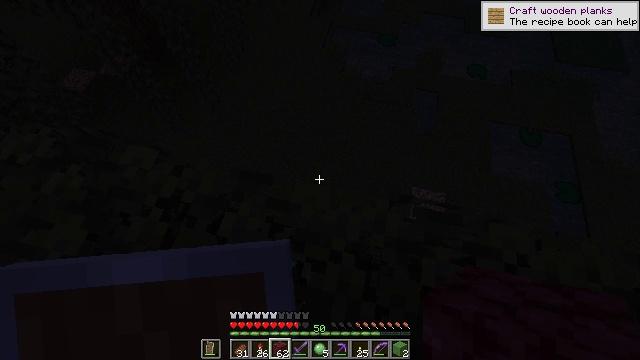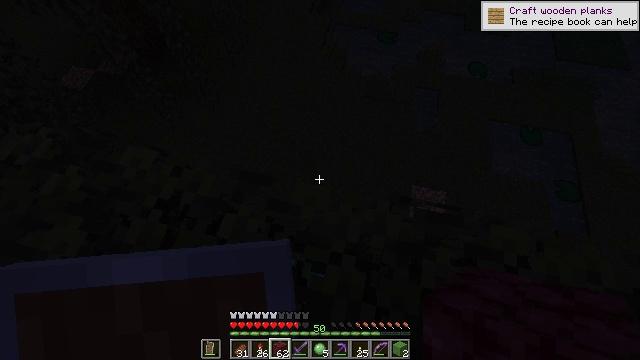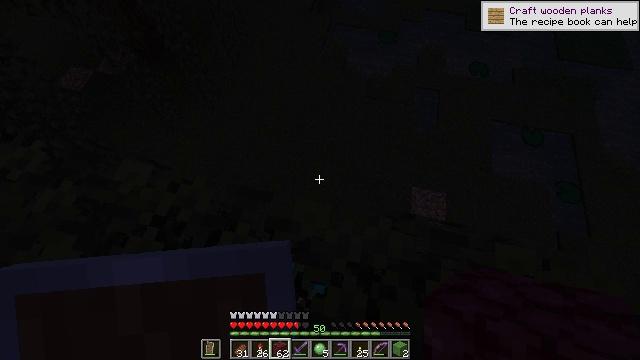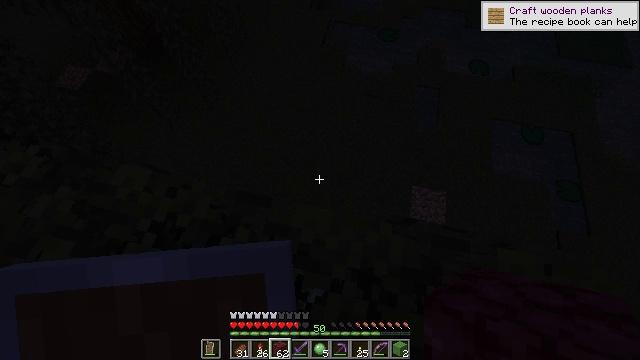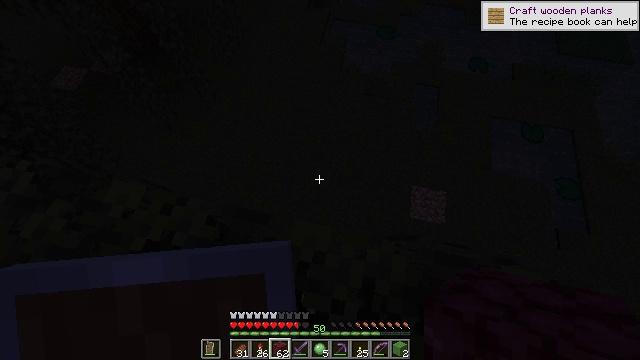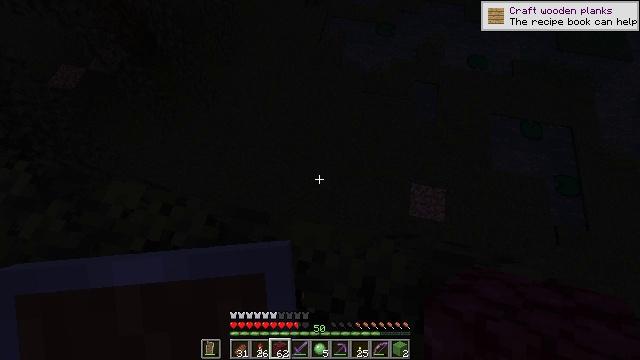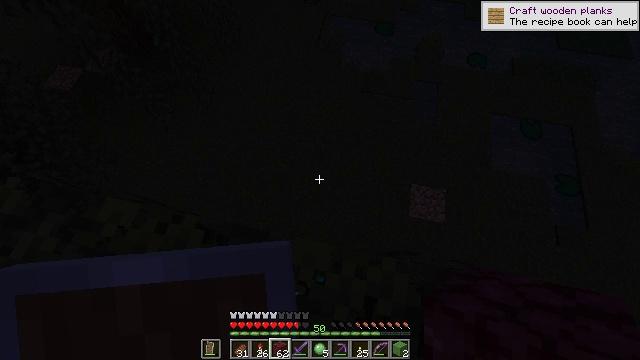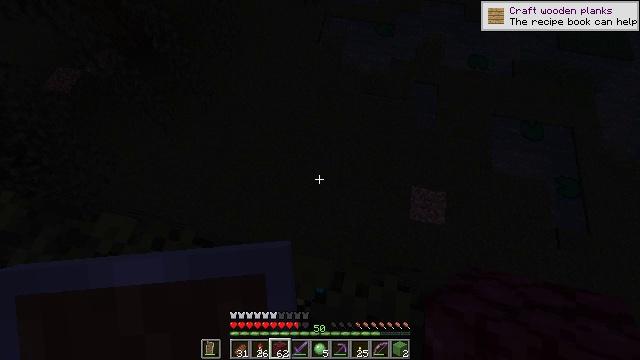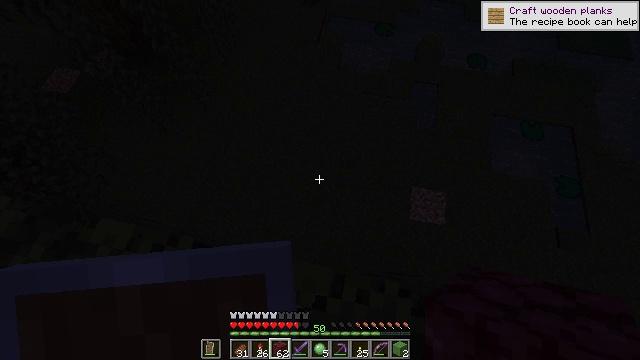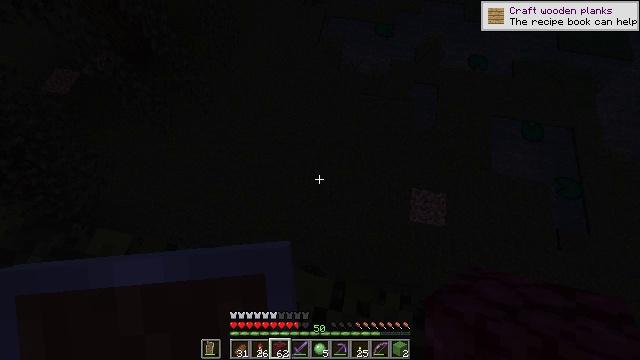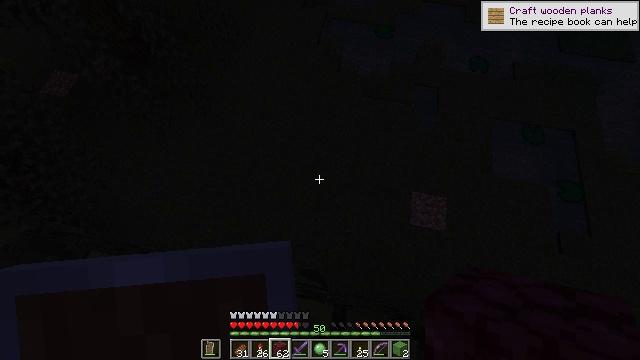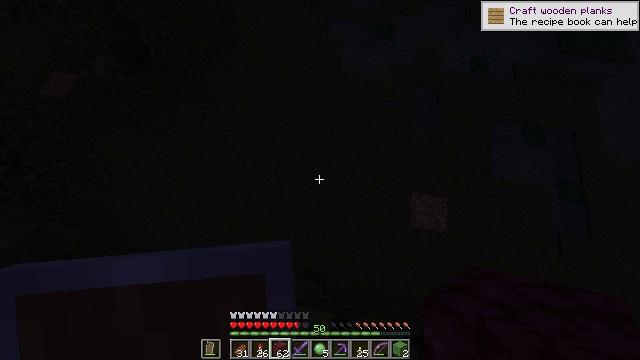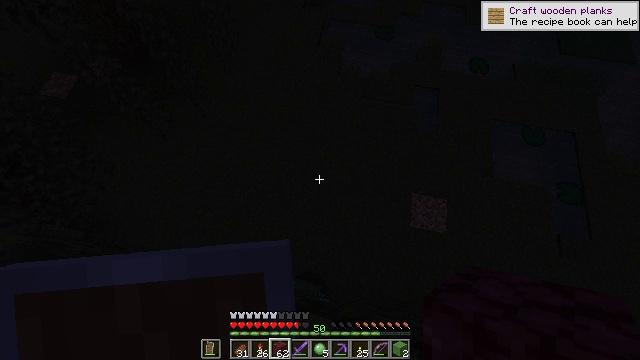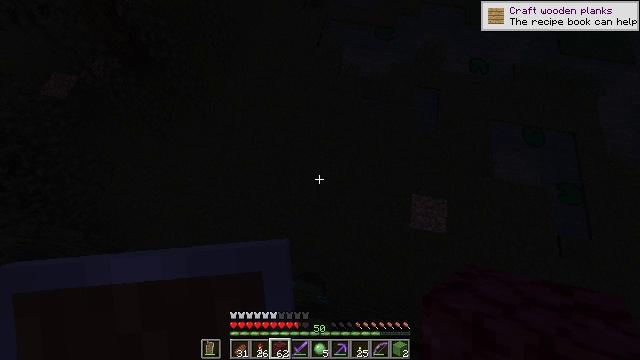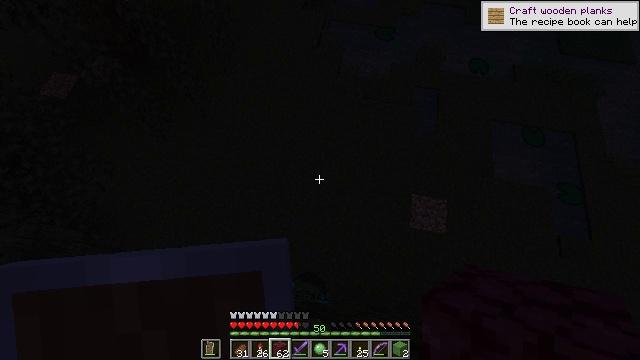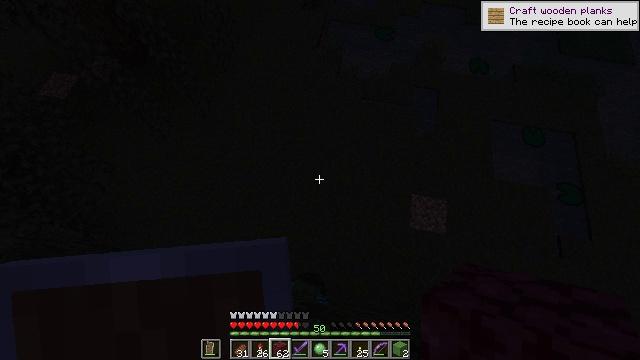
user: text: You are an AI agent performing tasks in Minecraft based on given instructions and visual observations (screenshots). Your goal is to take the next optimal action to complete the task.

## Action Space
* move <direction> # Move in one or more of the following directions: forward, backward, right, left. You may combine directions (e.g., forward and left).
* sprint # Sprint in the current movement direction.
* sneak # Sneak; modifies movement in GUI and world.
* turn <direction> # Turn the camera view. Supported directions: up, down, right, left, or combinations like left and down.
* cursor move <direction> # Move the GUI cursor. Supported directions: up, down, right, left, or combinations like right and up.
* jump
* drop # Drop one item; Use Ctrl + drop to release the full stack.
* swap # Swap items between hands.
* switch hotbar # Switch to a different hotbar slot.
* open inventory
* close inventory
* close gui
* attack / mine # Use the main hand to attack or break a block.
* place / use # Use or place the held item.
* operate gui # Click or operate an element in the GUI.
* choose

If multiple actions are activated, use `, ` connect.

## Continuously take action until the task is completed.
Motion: motion action
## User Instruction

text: Kill the slime.
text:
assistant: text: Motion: move forward, sneak
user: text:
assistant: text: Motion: move forward, sneak
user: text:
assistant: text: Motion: move forward, sneak
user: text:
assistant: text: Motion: move forward, sneak
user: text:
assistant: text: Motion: move forward, sneak
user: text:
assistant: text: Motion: move forward, sneak
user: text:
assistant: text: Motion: move forward, sneak
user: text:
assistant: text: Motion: move forward, sneak
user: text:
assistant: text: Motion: move forward, sneak
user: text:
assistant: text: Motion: move forward, sneak
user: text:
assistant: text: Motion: sneak
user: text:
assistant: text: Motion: sneak
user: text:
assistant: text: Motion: sneak
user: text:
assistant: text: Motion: sneak
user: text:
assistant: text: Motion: sneak
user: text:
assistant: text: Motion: sneak
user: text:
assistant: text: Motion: sneak
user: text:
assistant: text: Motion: sneak
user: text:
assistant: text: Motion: move back, sneak
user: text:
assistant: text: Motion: move back, sneak
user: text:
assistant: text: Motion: move back, sneak
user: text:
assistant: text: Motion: move back, sneak, turn left and up
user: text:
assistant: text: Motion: sneak, turn left and up
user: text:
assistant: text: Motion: sneak, turn left and up
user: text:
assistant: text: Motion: sneak, turn up
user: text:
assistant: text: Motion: sneak
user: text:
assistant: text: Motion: sneak
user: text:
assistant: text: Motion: sneak
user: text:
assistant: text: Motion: sneak, turn up
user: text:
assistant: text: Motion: sneak, turn up